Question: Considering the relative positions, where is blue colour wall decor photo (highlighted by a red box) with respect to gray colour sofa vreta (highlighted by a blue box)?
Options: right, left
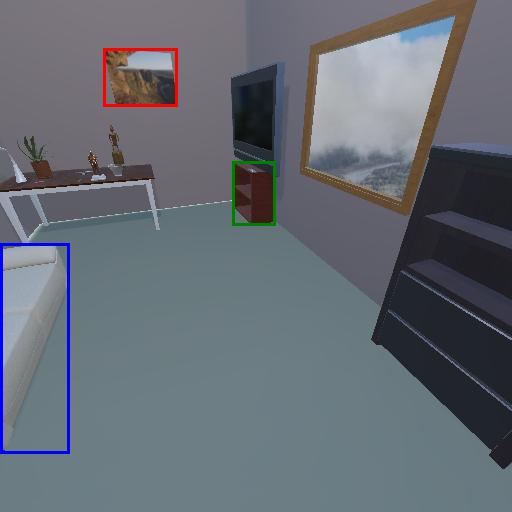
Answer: right